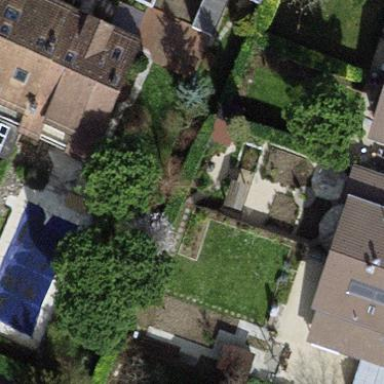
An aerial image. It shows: Garden enclosed by fence.